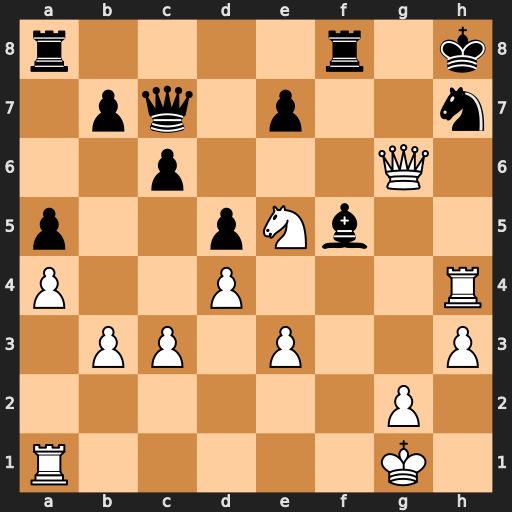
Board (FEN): r4r1k/1pq1p2n/2p3Q1/p2pNb2/P2P3R/1PP1P2P/6P1/R5K1
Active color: w
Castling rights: -
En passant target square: -
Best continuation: Rxh7#